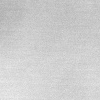
Atmospheric dust classification: dusty